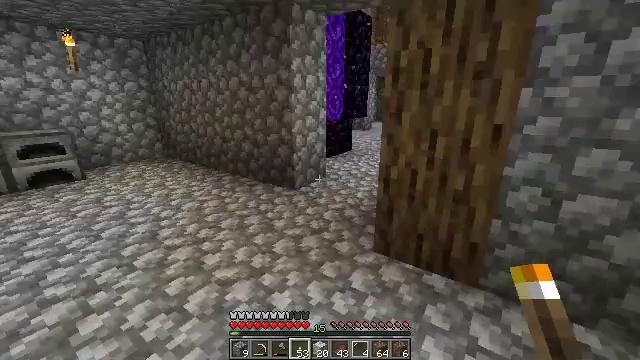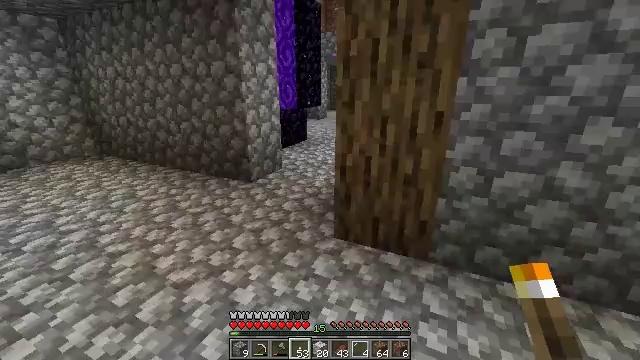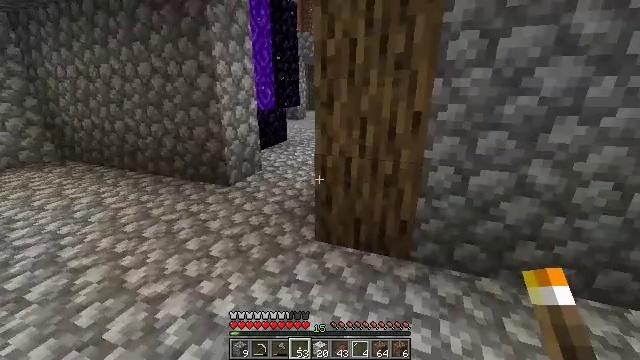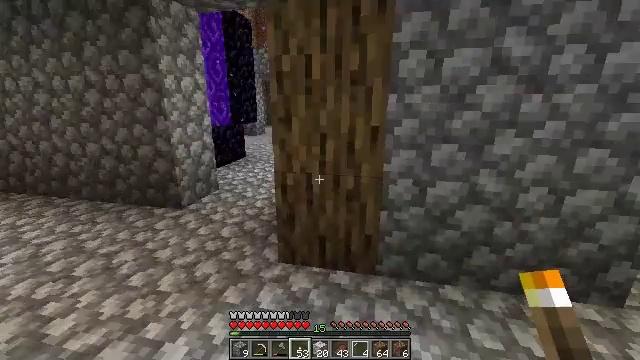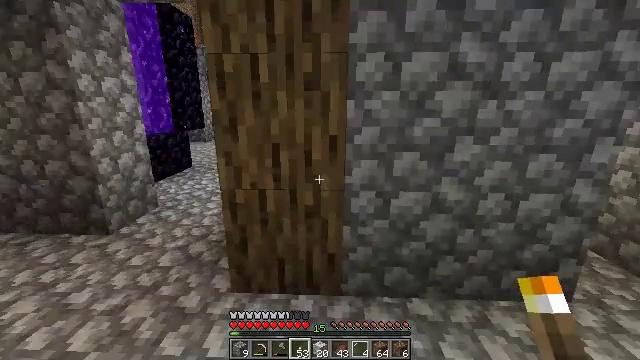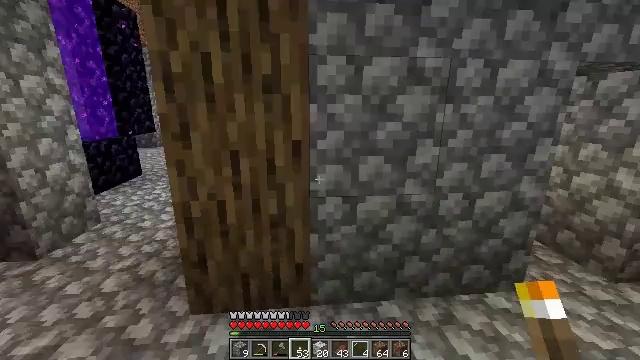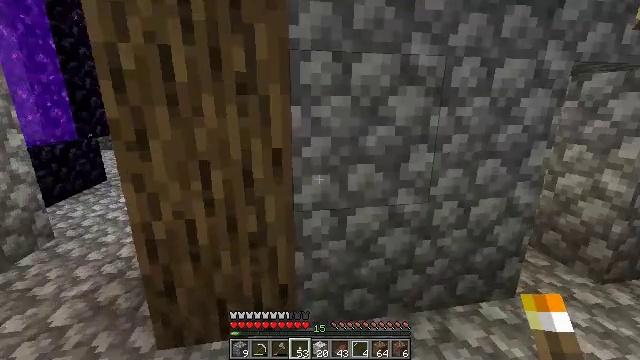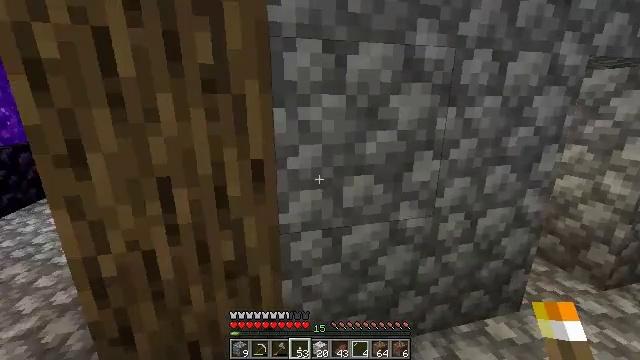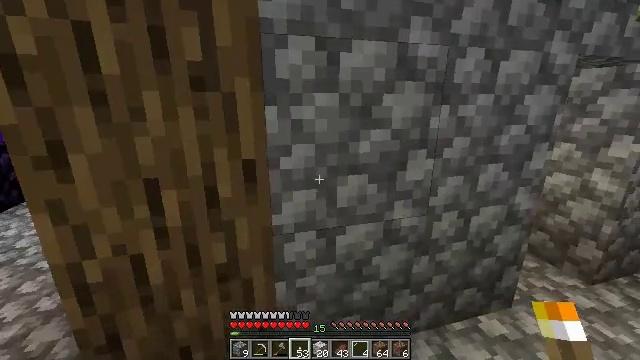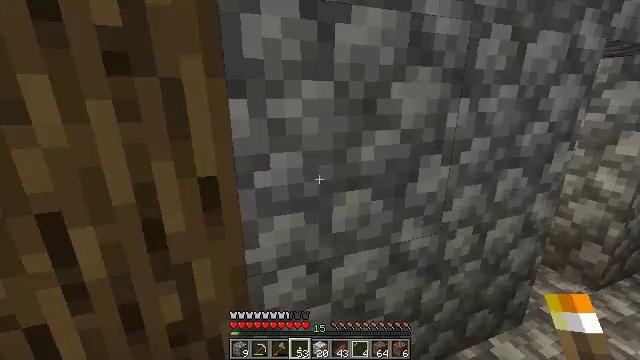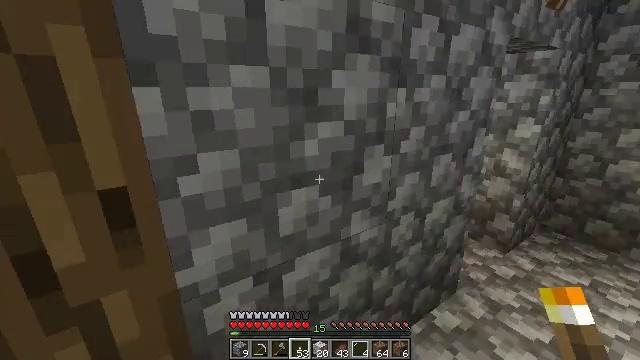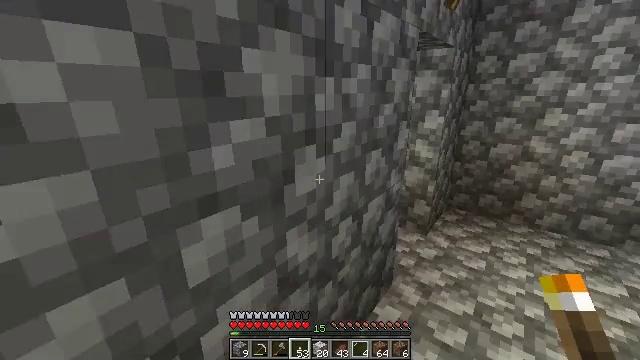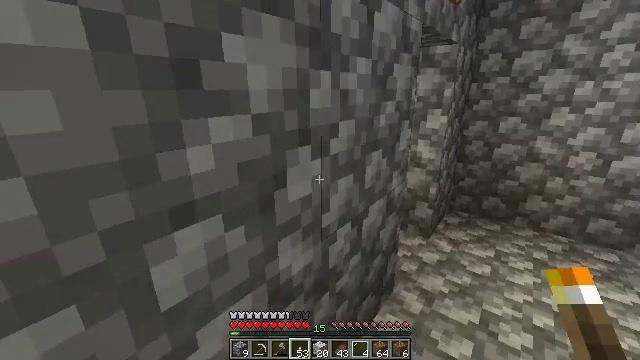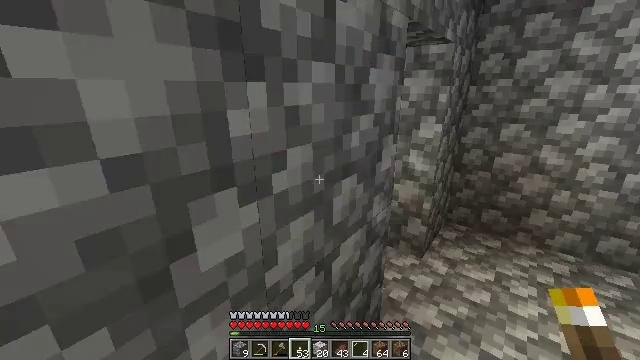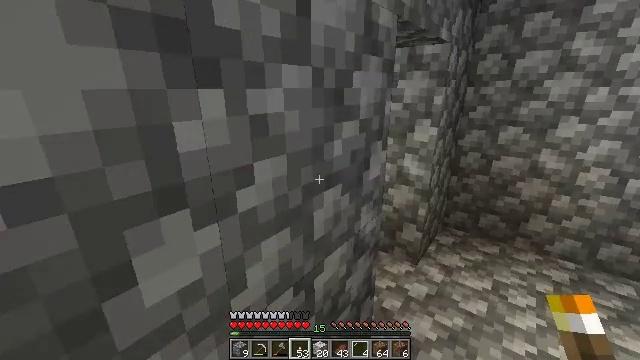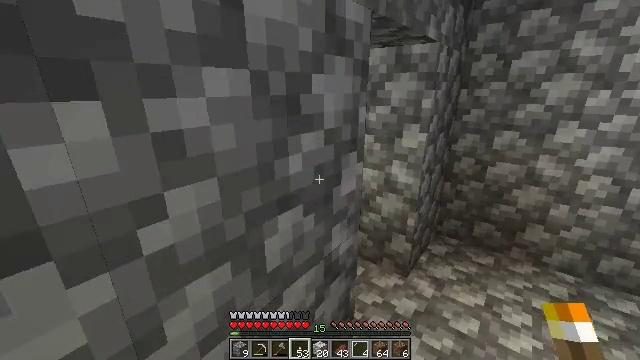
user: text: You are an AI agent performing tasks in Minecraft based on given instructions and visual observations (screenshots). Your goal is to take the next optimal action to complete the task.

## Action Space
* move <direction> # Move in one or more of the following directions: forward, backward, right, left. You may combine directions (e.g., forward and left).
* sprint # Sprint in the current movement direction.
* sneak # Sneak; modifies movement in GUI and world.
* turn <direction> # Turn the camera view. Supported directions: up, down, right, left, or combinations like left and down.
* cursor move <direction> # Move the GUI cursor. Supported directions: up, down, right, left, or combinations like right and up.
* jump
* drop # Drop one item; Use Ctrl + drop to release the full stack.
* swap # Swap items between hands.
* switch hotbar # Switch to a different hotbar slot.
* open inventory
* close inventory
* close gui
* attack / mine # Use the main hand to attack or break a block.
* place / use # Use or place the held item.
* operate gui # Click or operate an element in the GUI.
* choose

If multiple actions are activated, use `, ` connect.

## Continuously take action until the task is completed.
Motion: motion action
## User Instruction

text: Make a bookshelf using three books and six planks.
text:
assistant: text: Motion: turn right and down
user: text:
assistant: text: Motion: move forward, turn right
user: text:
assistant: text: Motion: move forward, turn right and up
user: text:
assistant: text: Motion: move forward, turn right and up
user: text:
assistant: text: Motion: move forward, turn right
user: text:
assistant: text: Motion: move forward, turn right
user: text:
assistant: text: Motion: move forward, turn right
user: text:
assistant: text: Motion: move forward, turn right
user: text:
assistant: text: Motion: move forward, turn right
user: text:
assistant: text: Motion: move forward, turn right and down
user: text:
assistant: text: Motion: move forward and move right, turn right
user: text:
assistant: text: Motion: move forward and move right
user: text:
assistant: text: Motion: move forward and move right
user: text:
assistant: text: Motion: move forward and move right
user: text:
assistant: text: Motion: move forward and move right
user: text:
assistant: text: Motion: move forward and move right, sprint
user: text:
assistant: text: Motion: move forward, sprint
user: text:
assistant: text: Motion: move forward, sprint, turn left
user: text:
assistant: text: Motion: move forward, sprint, turn left
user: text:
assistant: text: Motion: move forward, sprint
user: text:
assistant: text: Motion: move forward, sprint, turn left and down
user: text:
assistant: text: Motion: move forward, sprint
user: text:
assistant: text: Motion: move forward and move left, sprint
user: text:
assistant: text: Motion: move forward and move left, sprint
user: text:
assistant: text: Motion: move forward and move left, sprint
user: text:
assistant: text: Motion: move forward and move left, sprint
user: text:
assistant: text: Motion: move forward and move left, sprint, turn right and down
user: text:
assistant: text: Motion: move forward and move left, sprint
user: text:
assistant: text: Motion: move forward, sprint
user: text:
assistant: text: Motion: move forward, sprint